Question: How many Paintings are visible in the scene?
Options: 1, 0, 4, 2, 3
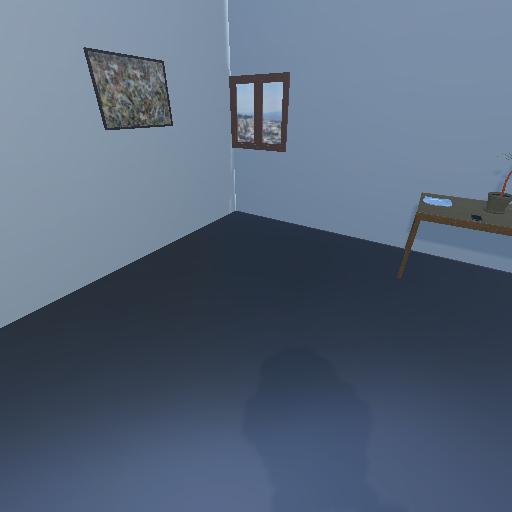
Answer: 1